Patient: sex F, age 46
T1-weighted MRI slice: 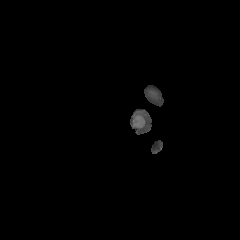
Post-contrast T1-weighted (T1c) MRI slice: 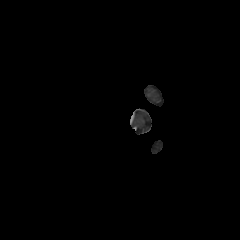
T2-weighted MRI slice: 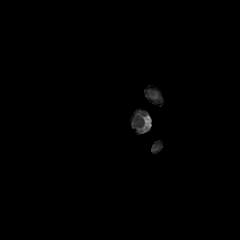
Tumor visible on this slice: no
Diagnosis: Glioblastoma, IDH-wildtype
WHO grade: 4